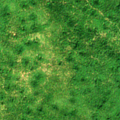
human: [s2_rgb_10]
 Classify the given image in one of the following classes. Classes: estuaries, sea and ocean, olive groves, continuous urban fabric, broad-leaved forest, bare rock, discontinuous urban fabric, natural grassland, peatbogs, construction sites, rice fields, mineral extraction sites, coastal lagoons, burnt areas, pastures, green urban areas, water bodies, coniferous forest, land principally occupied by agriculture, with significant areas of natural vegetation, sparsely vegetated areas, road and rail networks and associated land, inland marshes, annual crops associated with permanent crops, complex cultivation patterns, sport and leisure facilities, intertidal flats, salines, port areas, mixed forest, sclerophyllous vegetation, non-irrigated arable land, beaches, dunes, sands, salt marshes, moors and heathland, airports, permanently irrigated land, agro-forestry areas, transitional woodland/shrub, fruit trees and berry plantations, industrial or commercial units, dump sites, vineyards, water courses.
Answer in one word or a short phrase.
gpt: broad-leaved forest